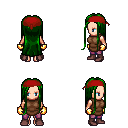
a pixel art fantasy rpg character, female body template, human, light skin, brown tunic, magenta pants, green extra-long hairstyle, red bandana, gold gloves, maroon shoes, four views (front, back, left, right), 2x2 character sprite sheet, small pixel art, hard edges, no anti-aliasing